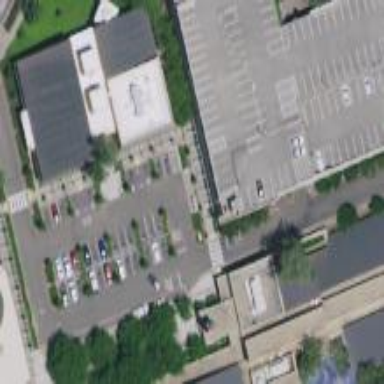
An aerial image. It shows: Multi-storey parking building.